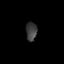
Tissue: lung
Cell type: Endothelial cells
Senescence score: 0.6466
Nuclear area (px): 200
Mean DAPI intensity: 61.27